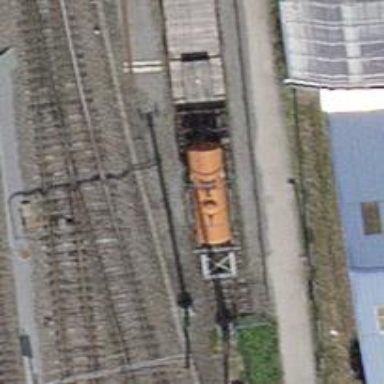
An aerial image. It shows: Single-track railway yard.